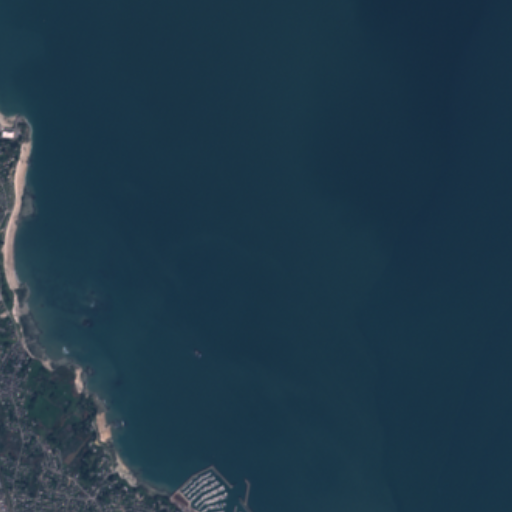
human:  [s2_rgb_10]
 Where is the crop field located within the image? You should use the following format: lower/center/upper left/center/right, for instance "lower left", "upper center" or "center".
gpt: The crop field is located in the lower left of the image.
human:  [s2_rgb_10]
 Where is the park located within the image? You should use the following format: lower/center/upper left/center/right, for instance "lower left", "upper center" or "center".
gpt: The park is located in the lower left of the image.
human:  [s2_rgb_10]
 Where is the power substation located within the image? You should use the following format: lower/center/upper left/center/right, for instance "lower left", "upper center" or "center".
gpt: The power substation is located in the center left of the image.
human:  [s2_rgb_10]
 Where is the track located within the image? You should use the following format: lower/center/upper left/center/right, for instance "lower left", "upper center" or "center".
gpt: There is no track in the image.